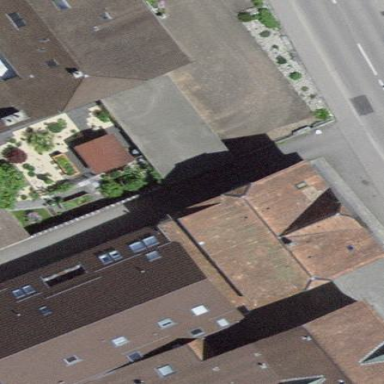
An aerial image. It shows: Building with gabled roof made of roof tiles.